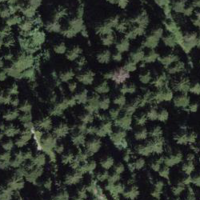
EUNIS habitat code: 43
Species observed at this site:
Lysimachia nemorum
Periparus ater